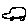
Label: car